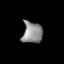
Tissue: prostate
Cell type: T cells
Senescence score: 0.754
Nuclear area (px): 421
Mean DAPI intensity: 141.273